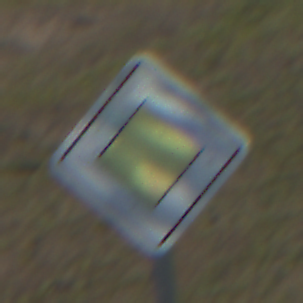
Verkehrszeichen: Vorfahrtsstrasse
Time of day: MorningAfternoon
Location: Outdoor (Nature)
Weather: PartlyCloudy
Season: NotSpecified
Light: Natural